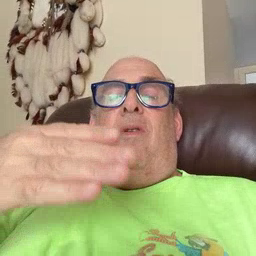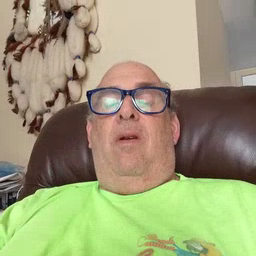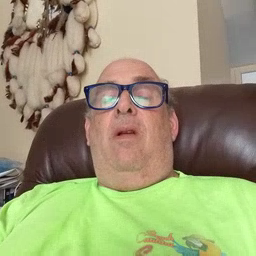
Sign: fish